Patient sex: M
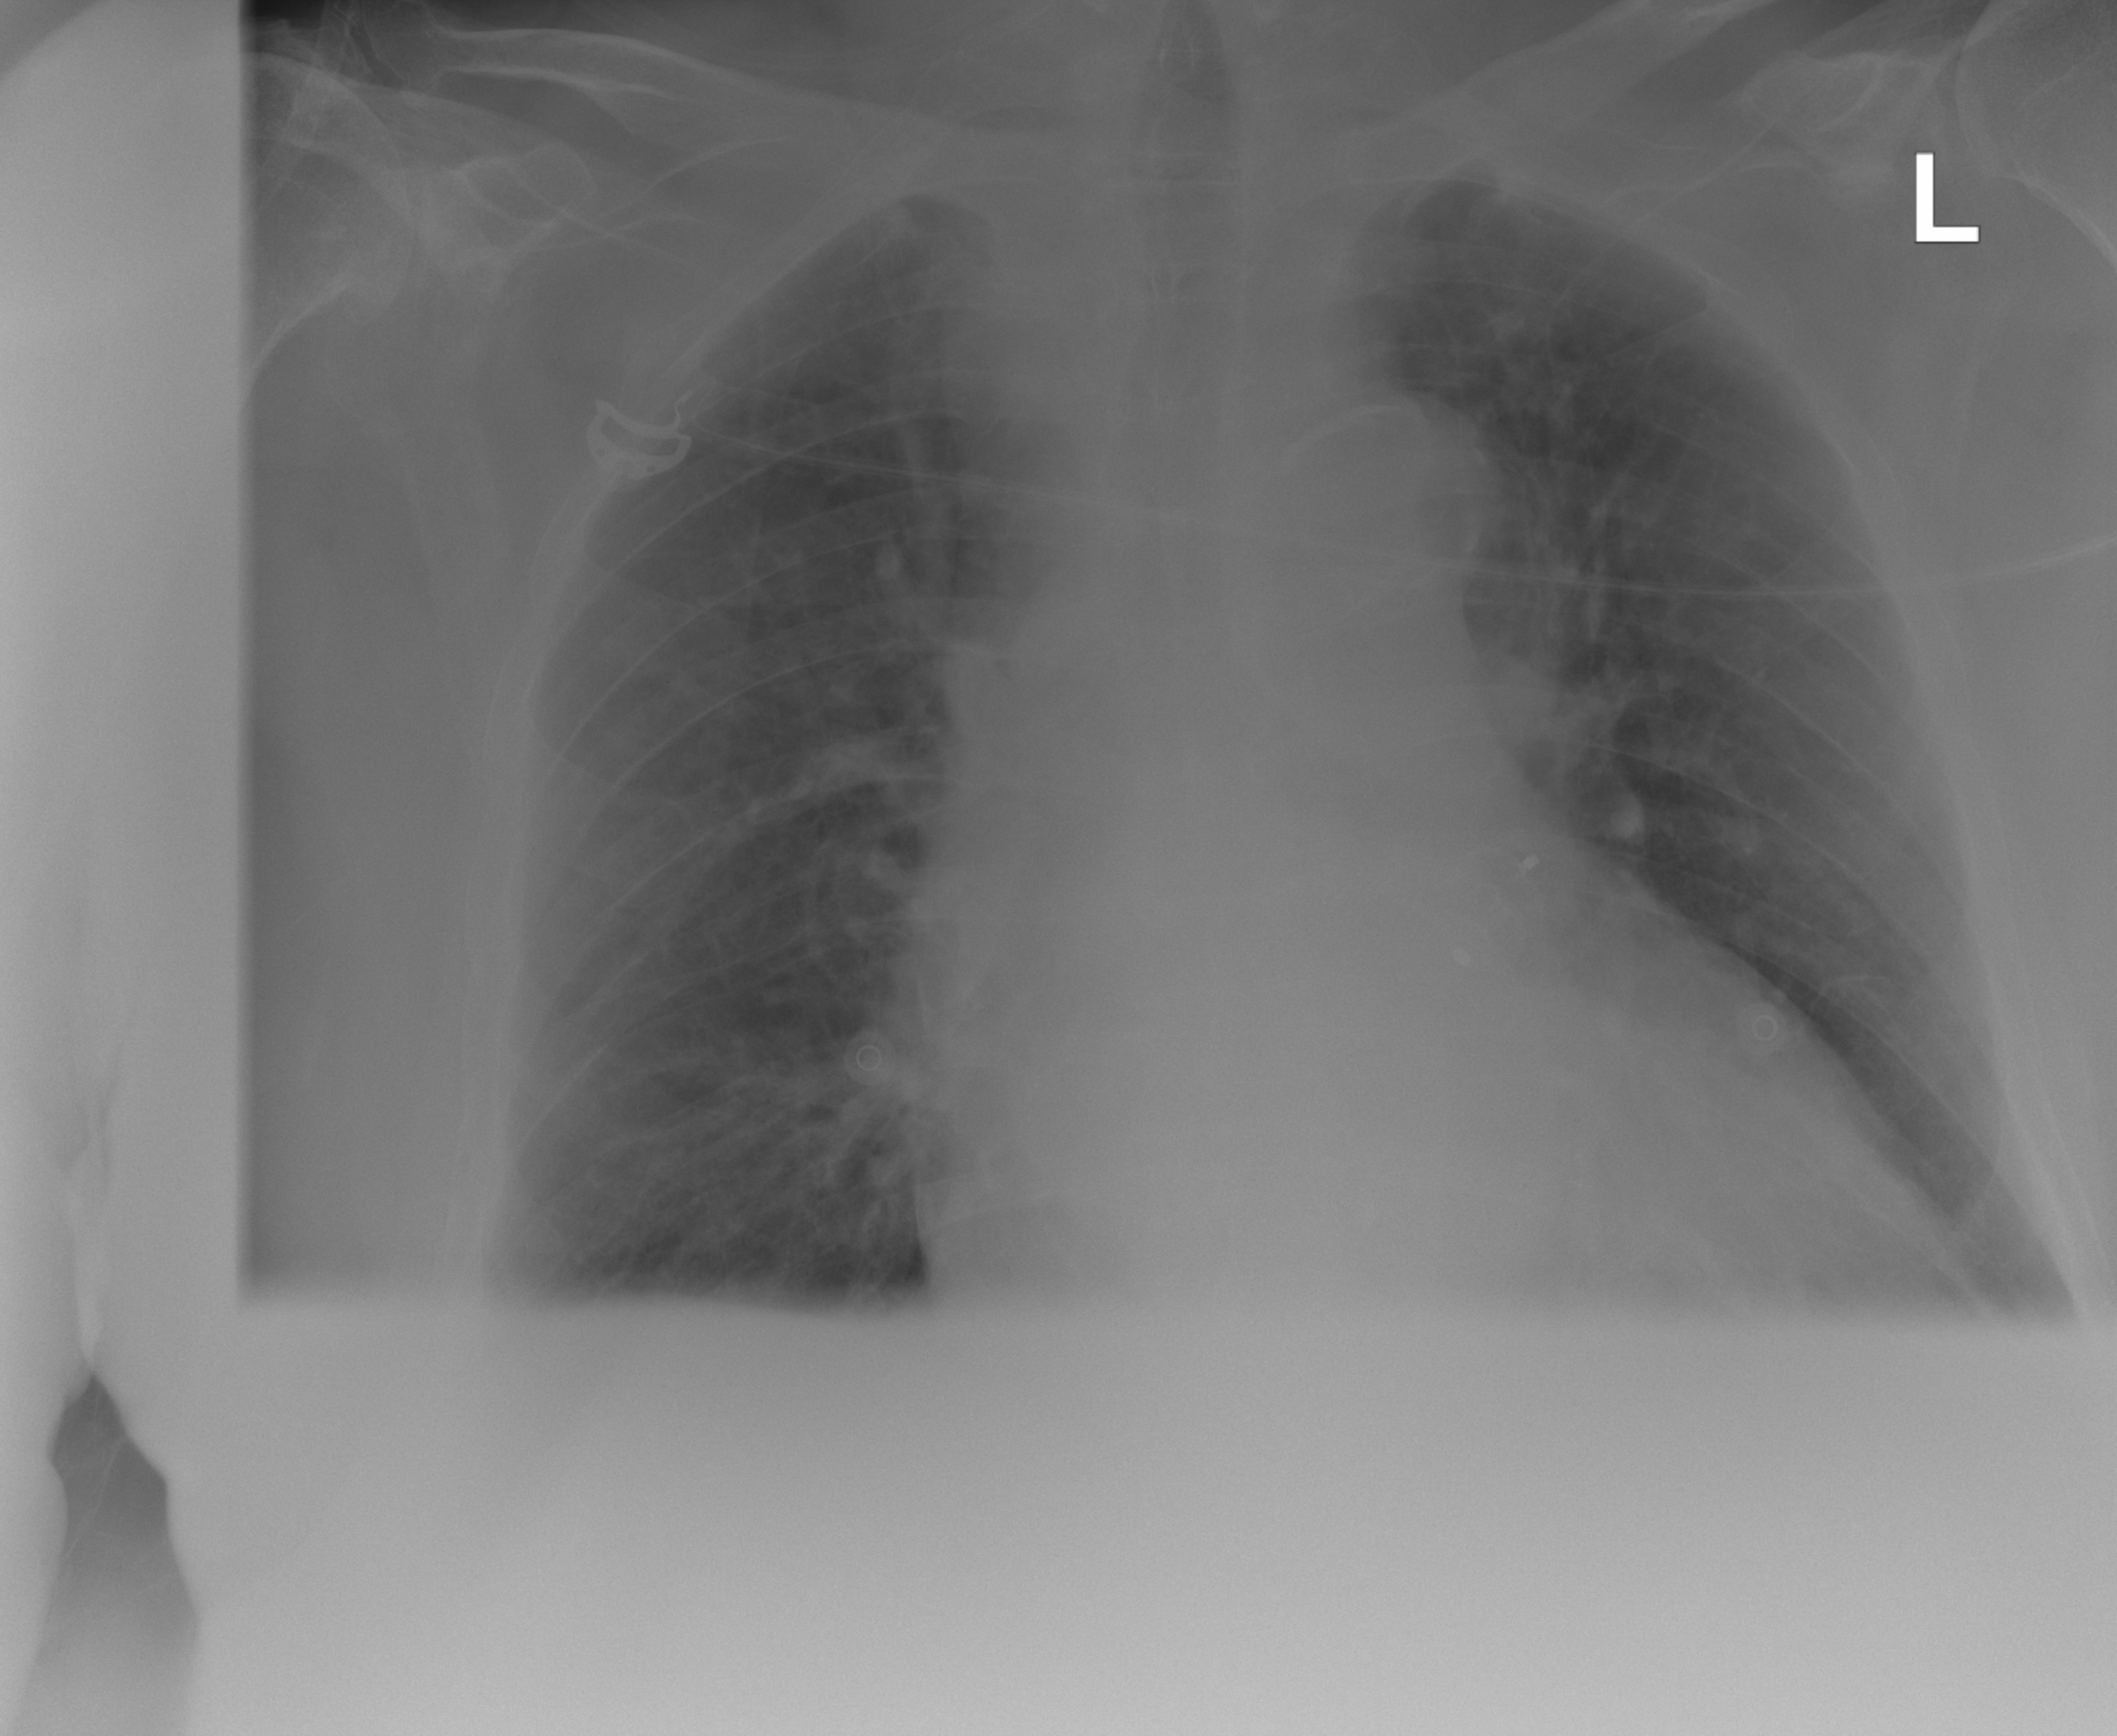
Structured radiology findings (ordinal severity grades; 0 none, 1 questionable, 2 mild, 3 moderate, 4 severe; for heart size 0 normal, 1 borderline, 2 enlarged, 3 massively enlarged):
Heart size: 2
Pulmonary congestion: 2
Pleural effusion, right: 0
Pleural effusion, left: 2
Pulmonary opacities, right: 0
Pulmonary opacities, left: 0
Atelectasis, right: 2
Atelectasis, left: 2